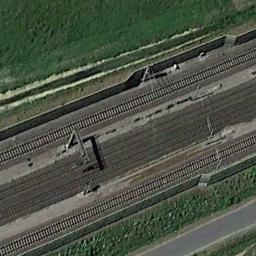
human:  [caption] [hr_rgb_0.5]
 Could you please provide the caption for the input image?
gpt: There are several rows of buildings on one side of the railway .

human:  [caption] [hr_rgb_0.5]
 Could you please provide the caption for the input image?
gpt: The railway is next to the grass .

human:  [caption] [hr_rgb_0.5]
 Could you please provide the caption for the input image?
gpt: These railways go through the lawn .

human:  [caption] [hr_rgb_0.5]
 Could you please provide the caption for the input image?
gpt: The grass is beside the railway .

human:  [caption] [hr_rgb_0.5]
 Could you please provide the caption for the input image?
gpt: There are green meadows beside the railway .